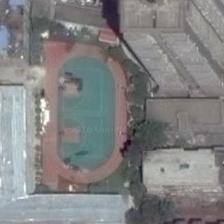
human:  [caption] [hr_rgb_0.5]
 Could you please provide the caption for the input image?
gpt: several buildings and some green trees are around a playground .

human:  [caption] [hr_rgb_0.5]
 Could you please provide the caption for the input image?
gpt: a playground is surrounded by some green trees and many buildings .

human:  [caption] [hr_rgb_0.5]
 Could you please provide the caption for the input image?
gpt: a playground is surrounded by some buildings and several trees .

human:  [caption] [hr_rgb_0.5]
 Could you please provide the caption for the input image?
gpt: a playground and a edifice is seperated by a treelined street .

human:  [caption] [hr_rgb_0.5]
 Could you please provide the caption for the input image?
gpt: a playground is surrounded by some buildings and several trees .